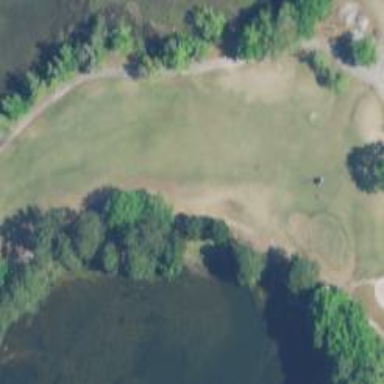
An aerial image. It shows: Grassy area designated as golf fairway.